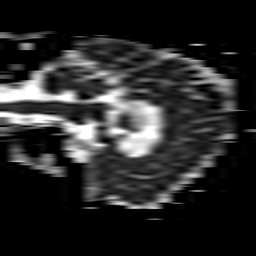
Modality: ADC
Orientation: sagittal
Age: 69
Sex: female
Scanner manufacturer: philips
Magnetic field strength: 3 T
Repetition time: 3.076 s
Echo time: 0.076 s